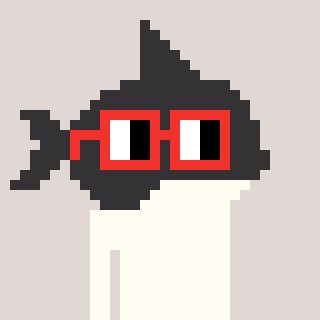
a pixel art character with square red glasses, a orca-shaped head and a peachy-colored body on a warm background